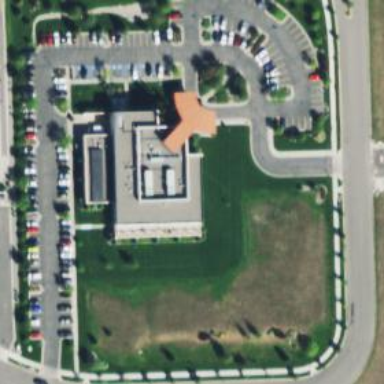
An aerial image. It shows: Clinic.